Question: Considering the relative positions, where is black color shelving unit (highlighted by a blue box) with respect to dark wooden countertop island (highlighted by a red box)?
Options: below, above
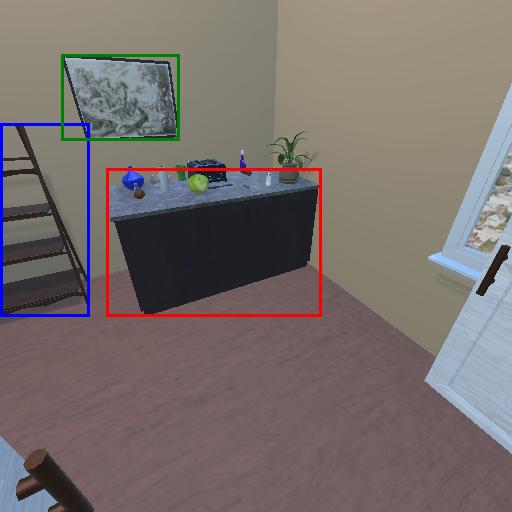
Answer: below